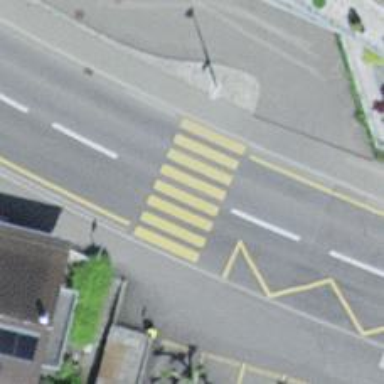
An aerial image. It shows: Marked crossing with zebra stripes on the road.